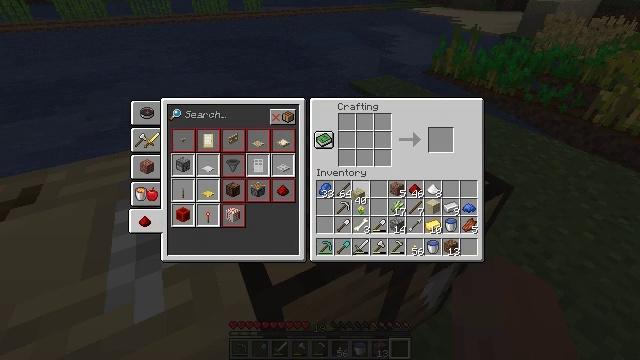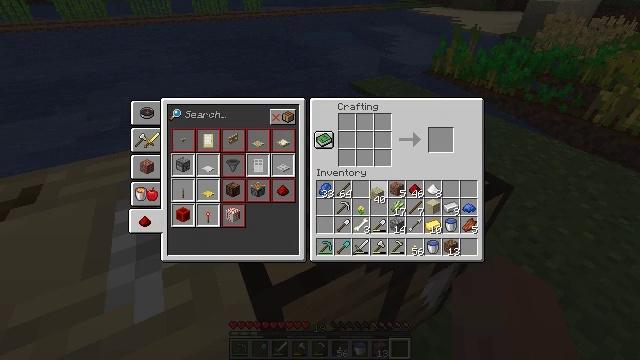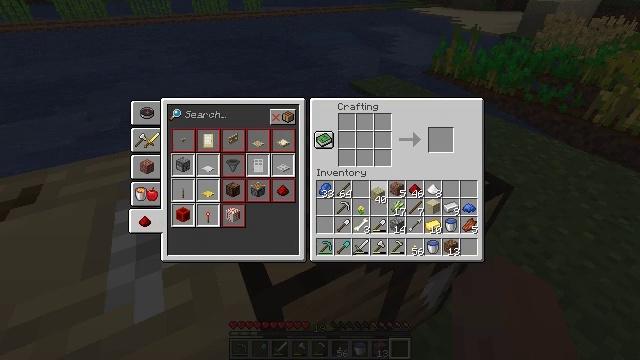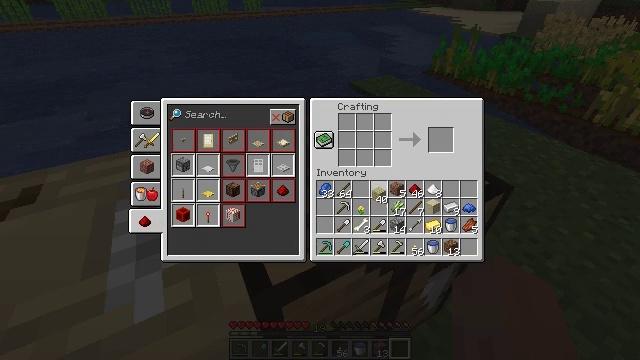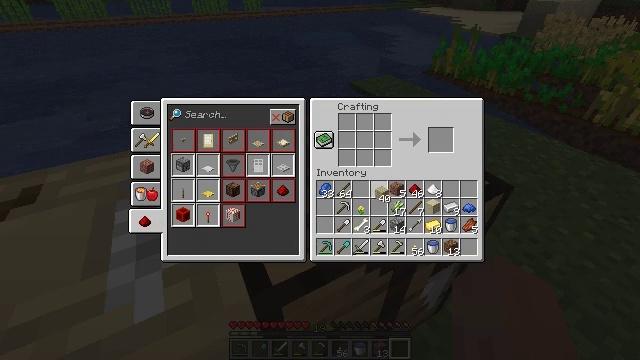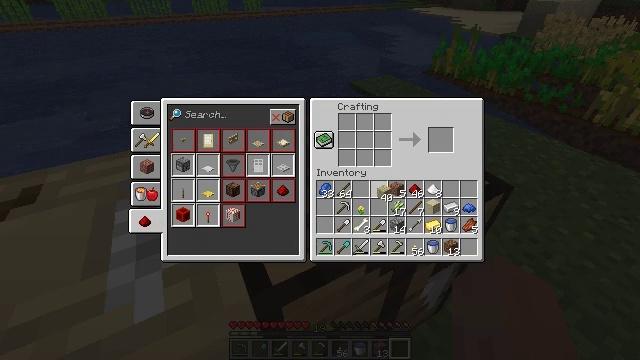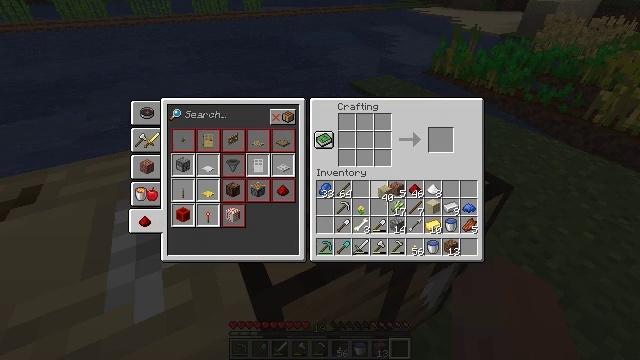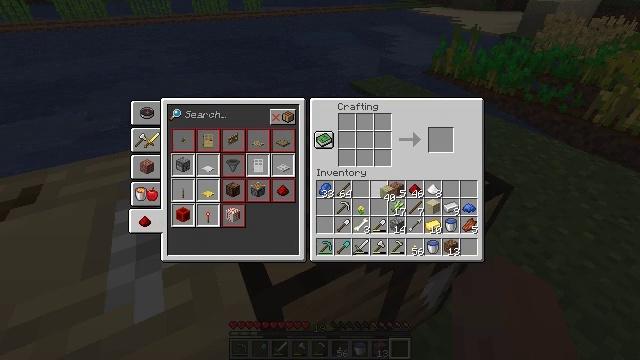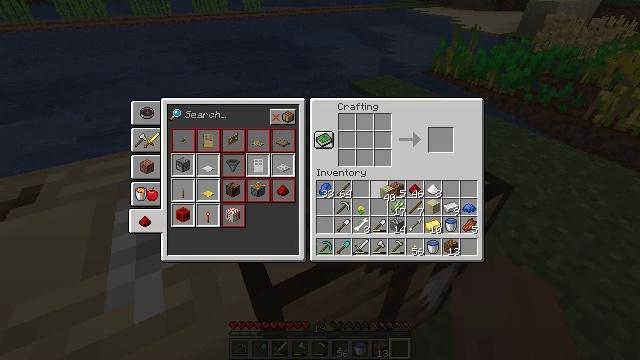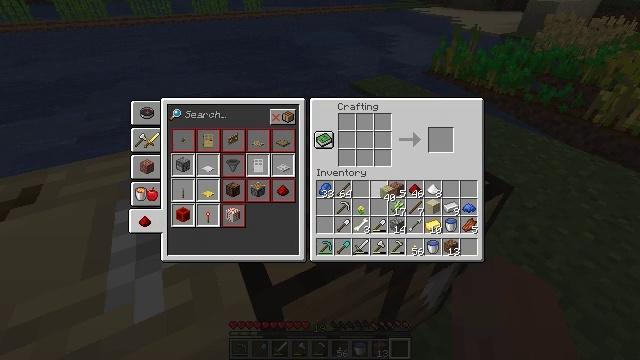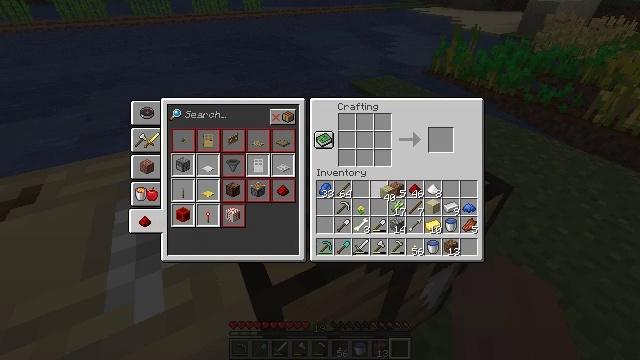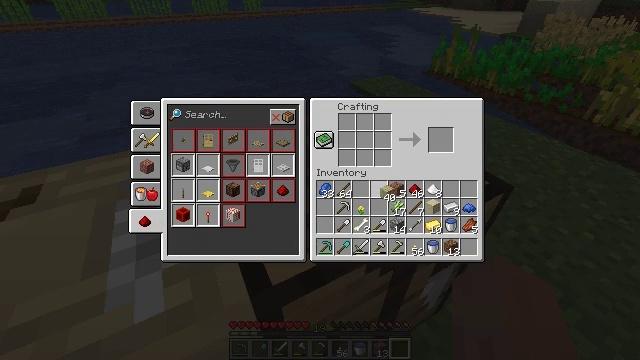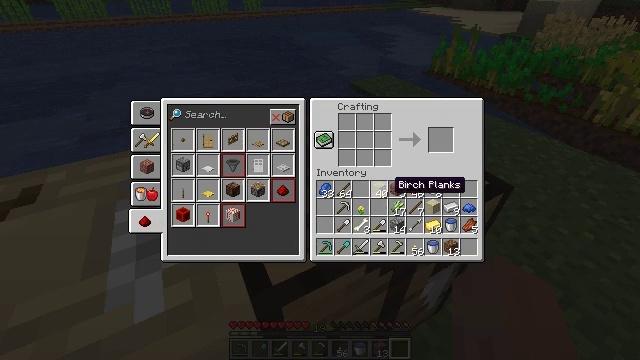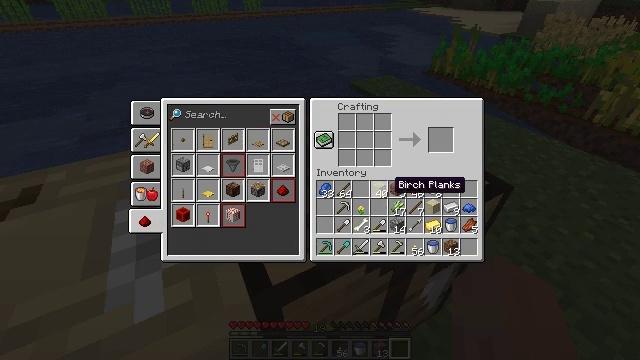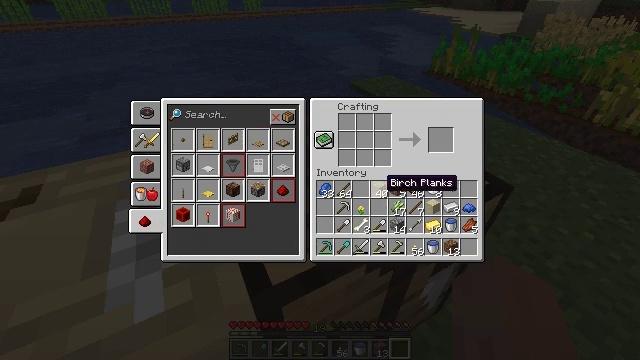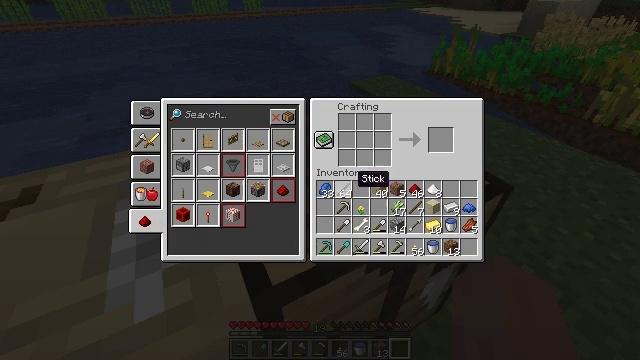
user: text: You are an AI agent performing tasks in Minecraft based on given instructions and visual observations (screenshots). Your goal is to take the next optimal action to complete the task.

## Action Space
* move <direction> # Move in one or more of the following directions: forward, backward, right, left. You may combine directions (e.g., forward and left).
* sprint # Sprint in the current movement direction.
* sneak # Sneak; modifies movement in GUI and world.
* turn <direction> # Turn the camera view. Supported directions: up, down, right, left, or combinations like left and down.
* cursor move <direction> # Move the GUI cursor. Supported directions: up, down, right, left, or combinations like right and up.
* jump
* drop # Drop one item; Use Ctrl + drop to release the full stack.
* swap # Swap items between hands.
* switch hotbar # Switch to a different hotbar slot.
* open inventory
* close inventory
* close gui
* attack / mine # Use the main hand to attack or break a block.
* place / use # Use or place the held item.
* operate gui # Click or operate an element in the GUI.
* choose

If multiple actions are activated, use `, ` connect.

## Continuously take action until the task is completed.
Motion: motion action
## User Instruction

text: Create a note block in the crafting table.
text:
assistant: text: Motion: cursor move right
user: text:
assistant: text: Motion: no_op
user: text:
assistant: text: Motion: no_op
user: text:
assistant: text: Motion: no_op
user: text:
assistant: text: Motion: no_op
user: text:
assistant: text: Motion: no_op
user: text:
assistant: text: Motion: no_op
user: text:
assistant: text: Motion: no_op
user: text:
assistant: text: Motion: operate gui
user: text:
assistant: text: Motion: operate gui
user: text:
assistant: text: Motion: operate gui
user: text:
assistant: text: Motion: no_op
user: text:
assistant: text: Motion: no_op
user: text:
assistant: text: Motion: cursor move left
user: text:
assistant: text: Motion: cursor move left
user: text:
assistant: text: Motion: cursor move left
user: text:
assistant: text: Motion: cursor move left
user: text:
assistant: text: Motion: no_op
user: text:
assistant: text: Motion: cursor move left
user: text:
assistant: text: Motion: cursor move left
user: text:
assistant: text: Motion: cursor move left
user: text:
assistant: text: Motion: no_op
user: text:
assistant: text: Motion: no_op
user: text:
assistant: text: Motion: no_op
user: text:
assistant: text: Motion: operate gui
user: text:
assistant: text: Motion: operate gui
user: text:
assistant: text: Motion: operate gui
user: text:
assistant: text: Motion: no_op
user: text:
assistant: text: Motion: no_op
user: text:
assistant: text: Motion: no_op